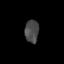
Tissue: skin
Cell type: Others
Senescence score: 0.1886
Nuclear area (px): 308
Mean DAPI intensity: 73.51